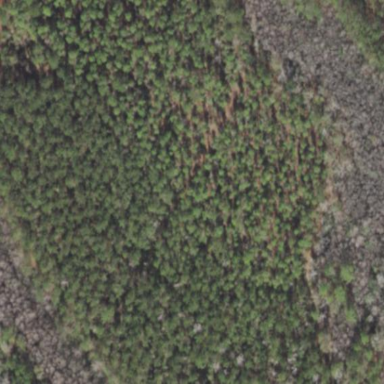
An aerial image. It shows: Forest area dominated by needle-leaved trees.